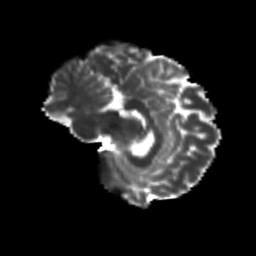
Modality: T2w
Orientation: sagittal
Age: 20
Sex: male
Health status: healthy
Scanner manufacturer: siemens
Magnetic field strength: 3 T
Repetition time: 8.6 s
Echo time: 0.095 s